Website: bh-photo
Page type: address-validator
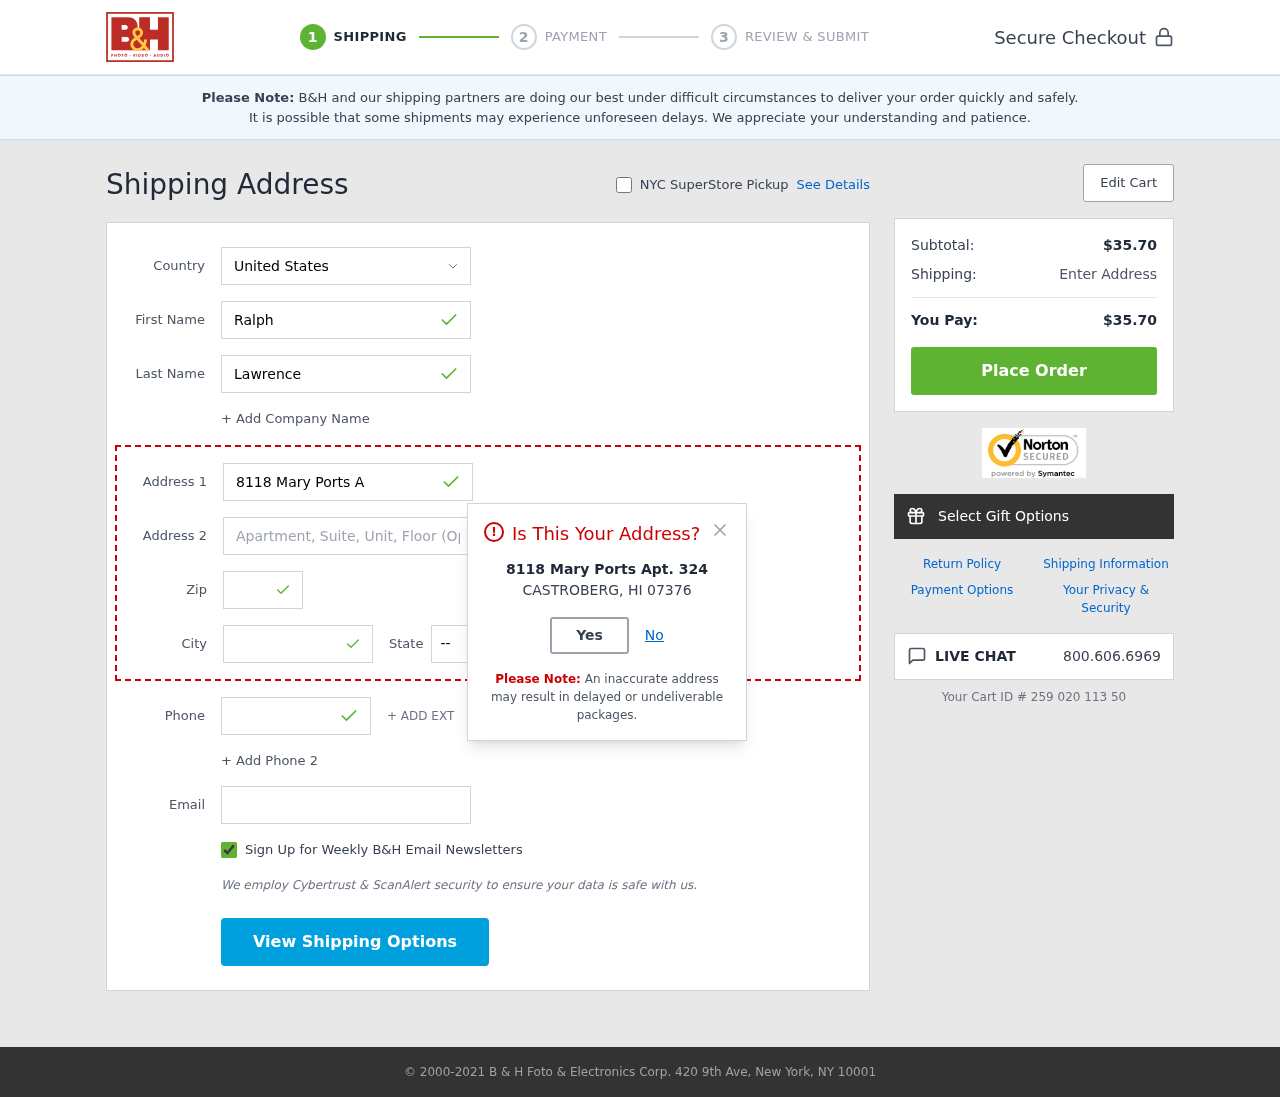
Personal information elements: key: PII_CITY
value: Castroberg
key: PII_COUNTRY
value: United States
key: PII_EMAIL
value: rlawrence@hotmail.com
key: PII_FIRSTNAME
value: Ralph
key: PII_LASTNAME
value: Lawrence
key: PII_PHONE
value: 5007751674
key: PII_POSTCODE
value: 07376
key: PII_STATE_ABBR
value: HI
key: PII_STREET
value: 8118 Mary Ports Apt. 324
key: PII_STREET2
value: Suite 489
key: PII_CITY_MODAL
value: CASTROBERG
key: PII_POSTCODE_FULL
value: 07376
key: PII_POSTCODE_NUMERIC
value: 7376
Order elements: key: ORDER_SUBTOTAL
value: $35.70
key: ORDER_TOTAL
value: $35.70
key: ORDER_ID
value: Your Cart ID # 259 020 113 50